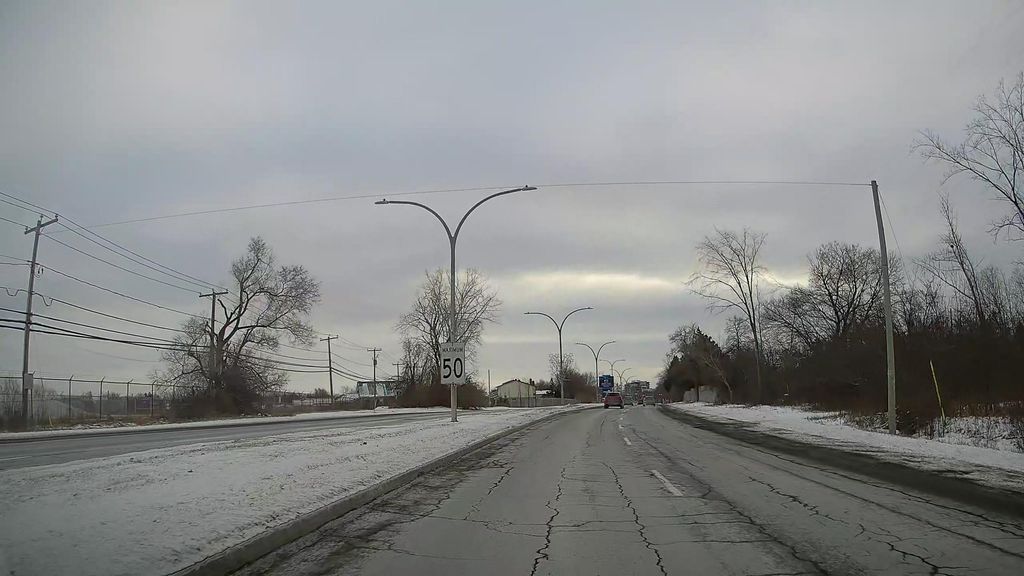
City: montreal